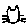
Label: cat